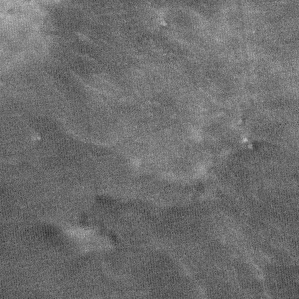
Label: frost